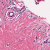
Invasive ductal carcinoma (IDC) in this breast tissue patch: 0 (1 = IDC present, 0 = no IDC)